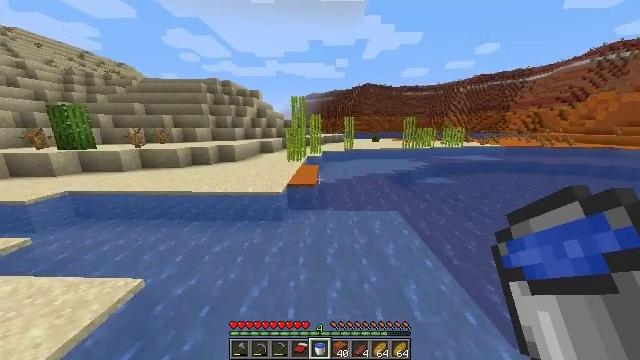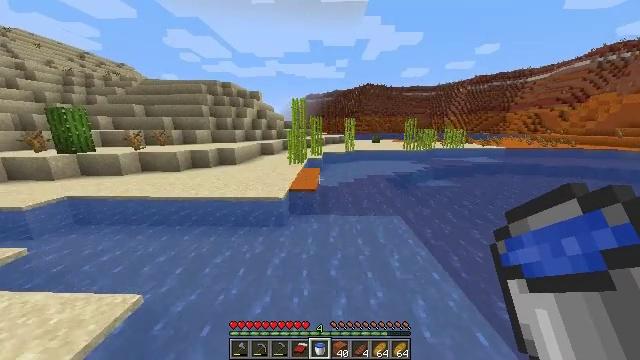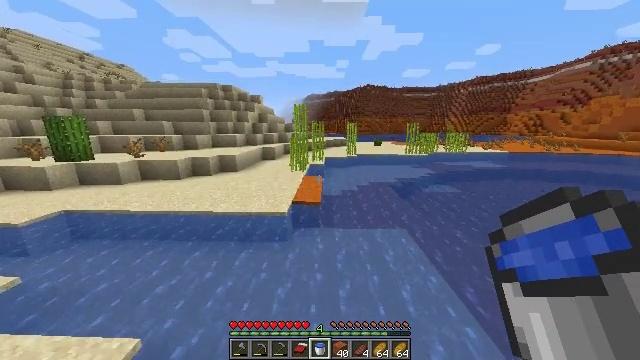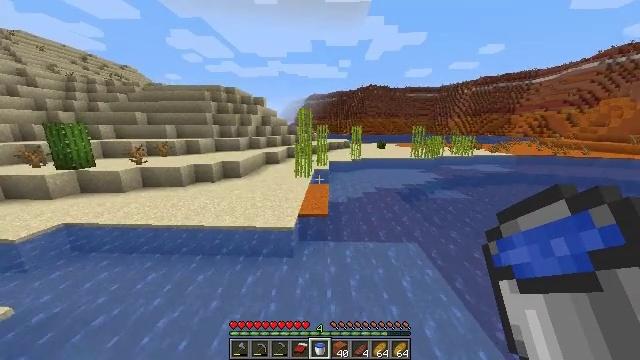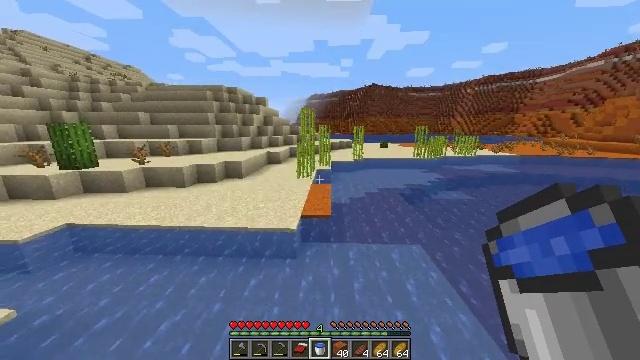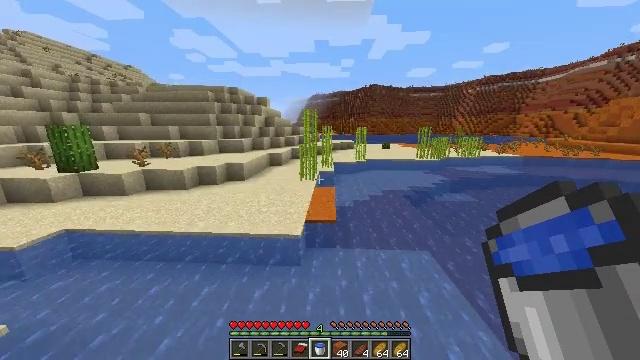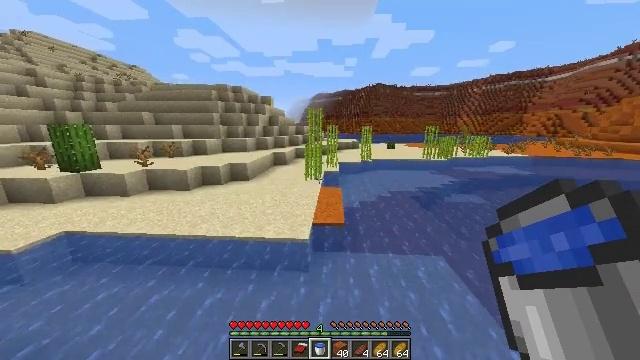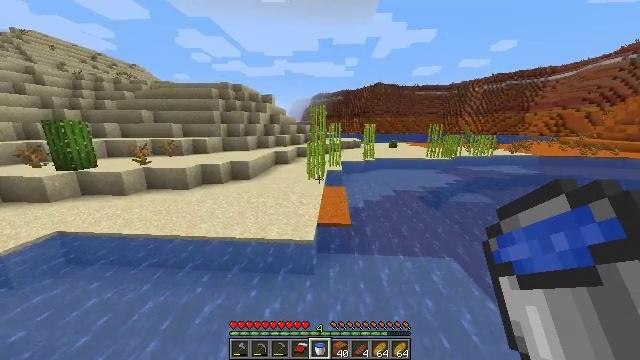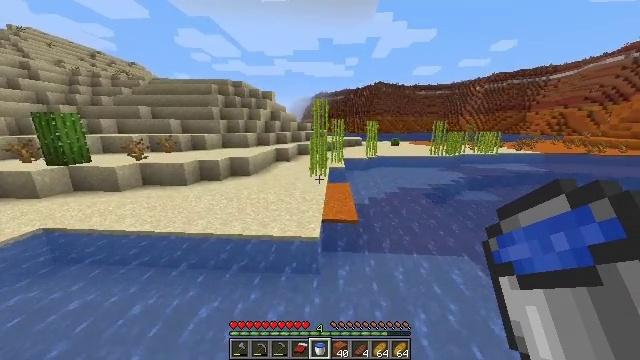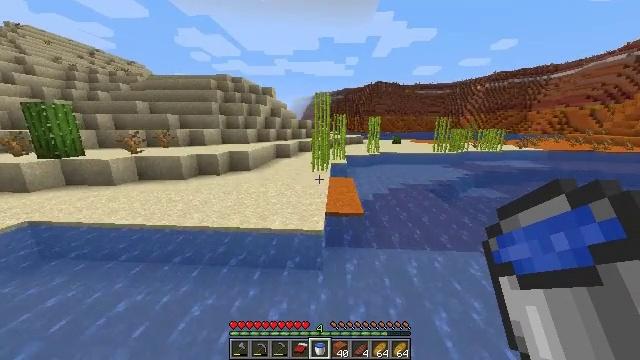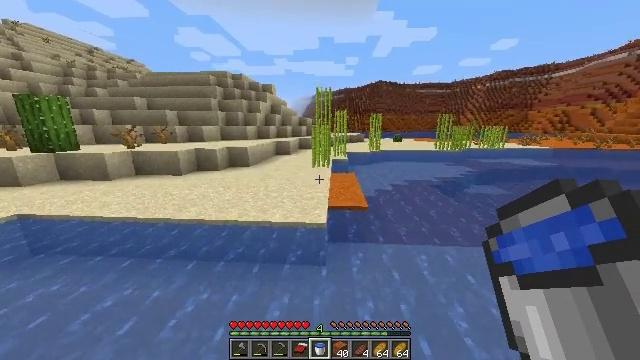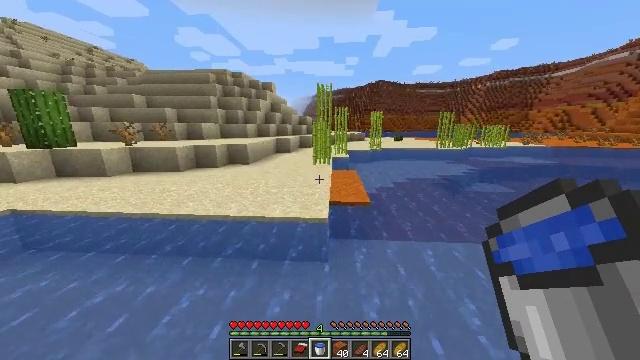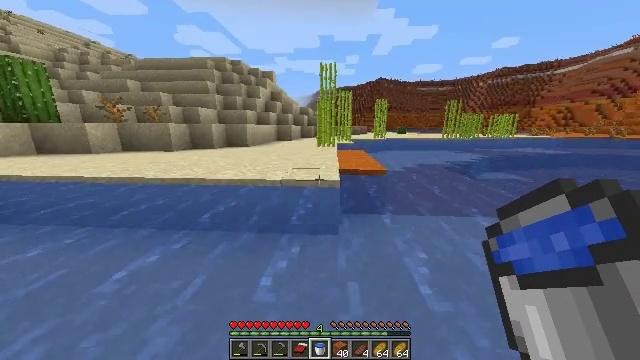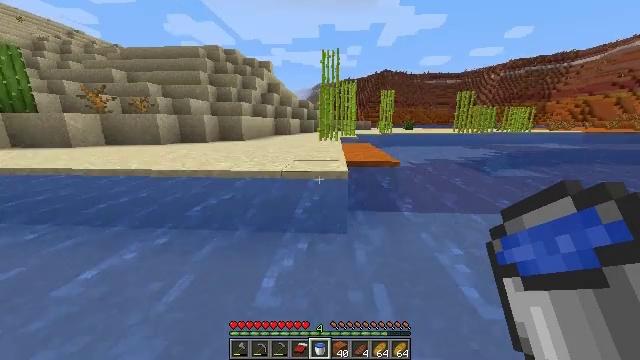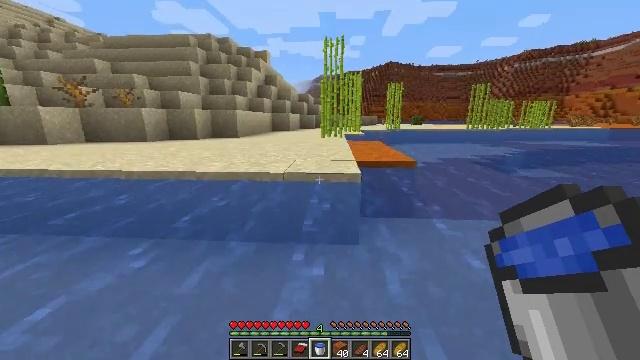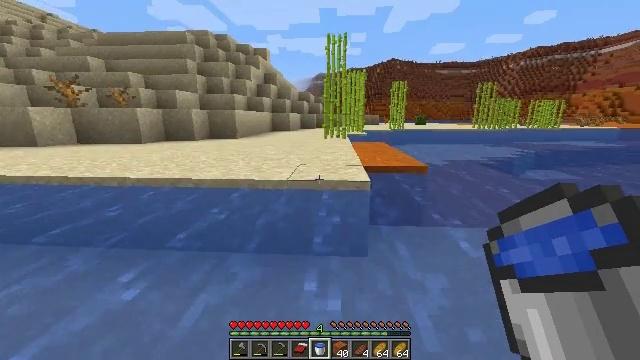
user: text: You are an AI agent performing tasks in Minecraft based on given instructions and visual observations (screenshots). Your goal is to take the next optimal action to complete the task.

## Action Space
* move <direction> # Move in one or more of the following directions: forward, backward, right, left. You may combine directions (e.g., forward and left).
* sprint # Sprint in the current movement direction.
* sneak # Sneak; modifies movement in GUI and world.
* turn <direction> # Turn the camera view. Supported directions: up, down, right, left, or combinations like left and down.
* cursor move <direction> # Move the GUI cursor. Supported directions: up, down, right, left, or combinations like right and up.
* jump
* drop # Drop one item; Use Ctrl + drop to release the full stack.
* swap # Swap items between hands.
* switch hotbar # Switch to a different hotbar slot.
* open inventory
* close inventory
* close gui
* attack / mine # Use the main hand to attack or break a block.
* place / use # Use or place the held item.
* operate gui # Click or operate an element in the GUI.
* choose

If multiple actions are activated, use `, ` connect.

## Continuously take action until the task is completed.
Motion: motion action
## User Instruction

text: Collect red sand from a desert biome.
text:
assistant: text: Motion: move forward and move left, sprint, jump
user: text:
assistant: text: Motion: move forward and move left, sprint, jump
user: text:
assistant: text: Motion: move forward and move left, sprint, jump
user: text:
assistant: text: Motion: move forward and move left, sprint, jump
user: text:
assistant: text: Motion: move forward, sprint, jump
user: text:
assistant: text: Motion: move forward, sprint, jump
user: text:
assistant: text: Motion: move forward, sprint, jump
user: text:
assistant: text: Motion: move forward, sprint, jump
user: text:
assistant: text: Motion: move forward, sprint, jump
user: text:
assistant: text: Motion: move forward, sprint, jump
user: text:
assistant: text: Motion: move forward and move left, sprint, jump
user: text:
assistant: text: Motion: move forward and move left, sprint, jump
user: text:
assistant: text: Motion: move forward and move left, sprint, jump
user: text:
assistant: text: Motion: move forward and move left, sprint, jump
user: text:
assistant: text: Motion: move forward and move left, sprint, jump
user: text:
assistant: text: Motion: move forward and move left, sprint, jump
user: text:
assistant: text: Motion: move forward and move left, sprint, jump
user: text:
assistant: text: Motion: move forward and move left, sprint, jump
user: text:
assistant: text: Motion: move forward and move left, sprint, jump
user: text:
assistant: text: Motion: move forward and move left, sprint, jump
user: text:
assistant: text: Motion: move forward and move left, sprint, jump
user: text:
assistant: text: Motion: move forward, sprint, jump
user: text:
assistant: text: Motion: move forward, sprint, jump
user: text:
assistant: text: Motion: move forward, sprint, jump
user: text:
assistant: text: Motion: move forward, sprint, jump
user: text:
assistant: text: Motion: move forward, sprint, jump
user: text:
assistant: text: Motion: move forward, sprint, jump
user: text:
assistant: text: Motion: move forward, sprint, jump
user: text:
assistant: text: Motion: move forward, sprint, jump
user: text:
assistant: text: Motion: move forward, sprint, jump